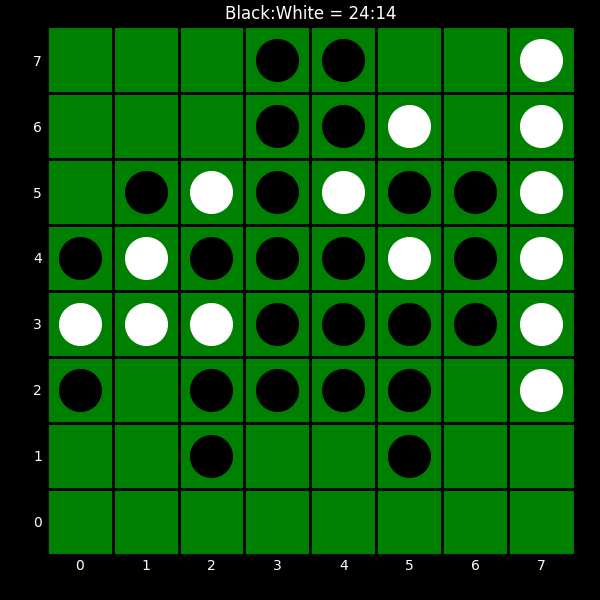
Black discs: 24
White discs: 14